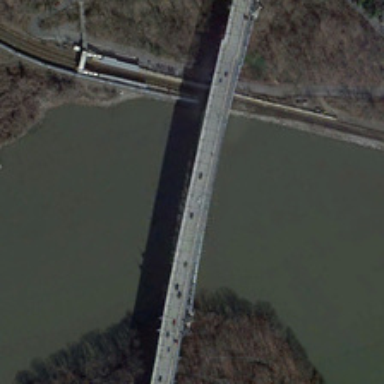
A bridge connects the two sides of the river .